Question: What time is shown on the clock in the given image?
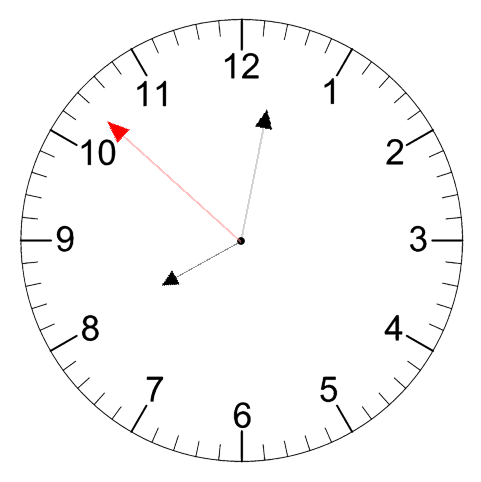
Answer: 08:01:52